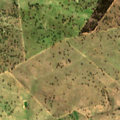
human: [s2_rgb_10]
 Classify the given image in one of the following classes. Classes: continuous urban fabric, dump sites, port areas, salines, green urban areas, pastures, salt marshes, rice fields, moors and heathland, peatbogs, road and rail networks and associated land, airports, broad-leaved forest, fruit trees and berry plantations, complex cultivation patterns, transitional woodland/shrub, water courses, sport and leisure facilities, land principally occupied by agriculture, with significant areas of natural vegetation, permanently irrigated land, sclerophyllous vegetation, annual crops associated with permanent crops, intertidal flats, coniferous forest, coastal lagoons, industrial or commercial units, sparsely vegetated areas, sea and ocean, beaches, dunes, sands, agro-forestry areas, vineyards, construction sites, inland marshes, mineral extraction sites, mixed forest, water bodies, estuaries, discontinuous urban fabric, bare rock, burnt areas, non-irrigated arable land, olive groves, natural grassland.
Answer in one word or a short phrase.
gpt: non-irrigated arable land, pastures, agro-forestry areas